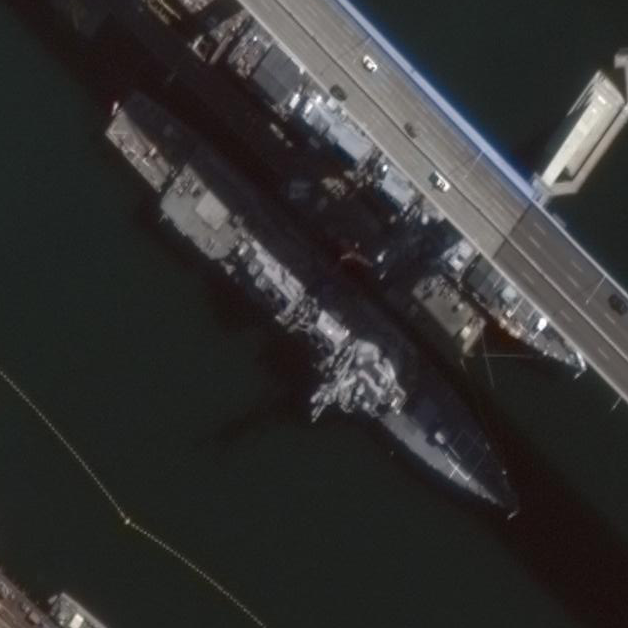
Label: cruiser